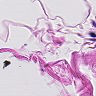
Metastatic tissue present: no